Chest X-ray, PA view. Patient: 43 years old, sex F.
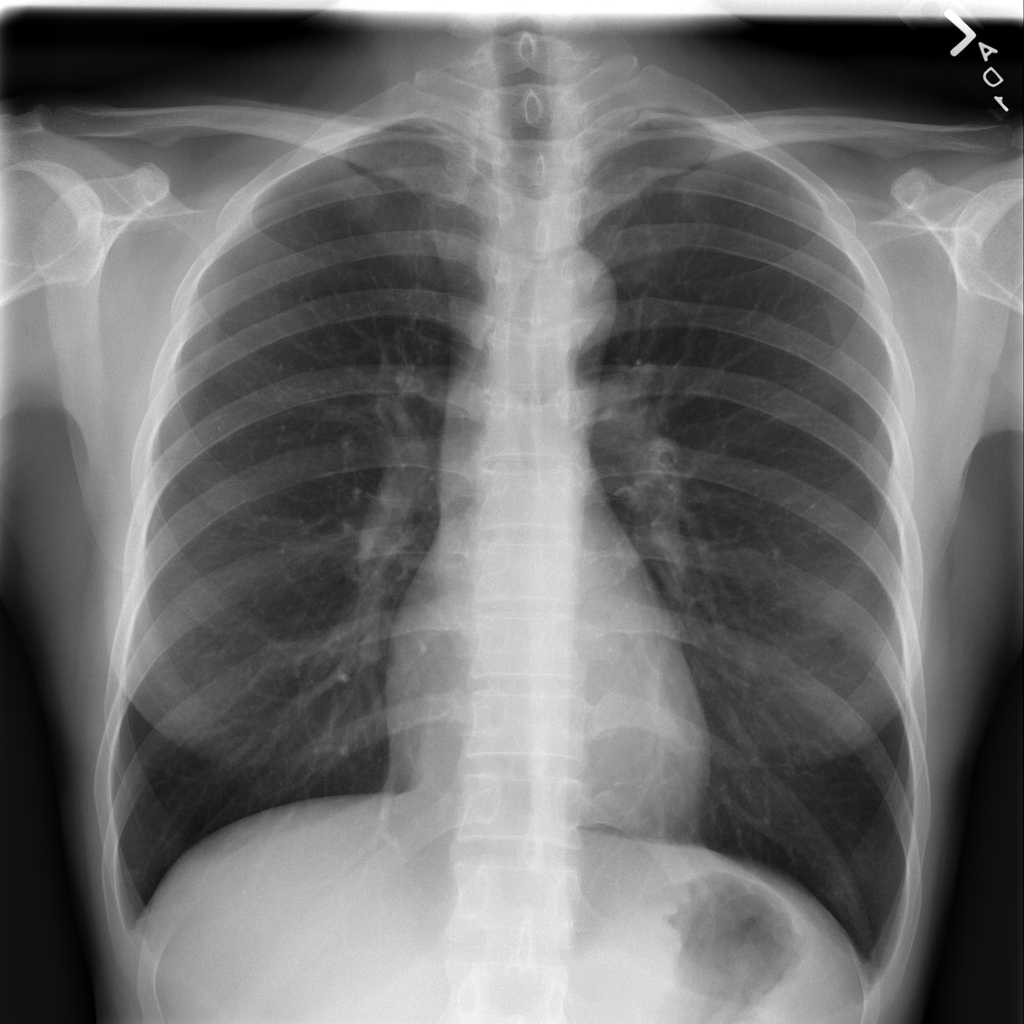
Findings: Infiltration